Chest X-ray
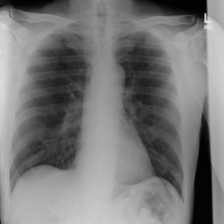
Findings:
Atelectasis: negative
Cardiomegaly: negative
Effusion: negative
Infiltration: negative
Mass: negative
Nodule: negative
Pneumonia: negative
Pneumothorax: negative
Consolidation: negative
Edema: negative
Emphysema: negative
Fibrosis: negative
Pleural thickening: negative
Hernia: negative